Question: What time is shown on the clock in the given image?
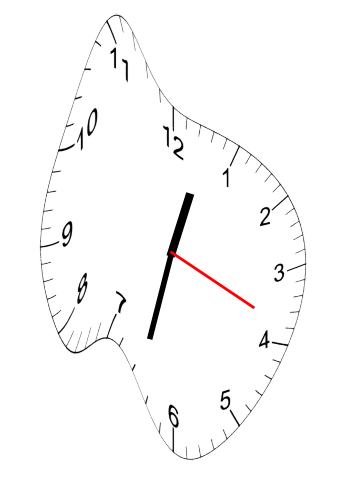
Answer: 12:32:19